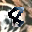
Label: 8